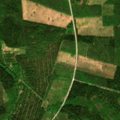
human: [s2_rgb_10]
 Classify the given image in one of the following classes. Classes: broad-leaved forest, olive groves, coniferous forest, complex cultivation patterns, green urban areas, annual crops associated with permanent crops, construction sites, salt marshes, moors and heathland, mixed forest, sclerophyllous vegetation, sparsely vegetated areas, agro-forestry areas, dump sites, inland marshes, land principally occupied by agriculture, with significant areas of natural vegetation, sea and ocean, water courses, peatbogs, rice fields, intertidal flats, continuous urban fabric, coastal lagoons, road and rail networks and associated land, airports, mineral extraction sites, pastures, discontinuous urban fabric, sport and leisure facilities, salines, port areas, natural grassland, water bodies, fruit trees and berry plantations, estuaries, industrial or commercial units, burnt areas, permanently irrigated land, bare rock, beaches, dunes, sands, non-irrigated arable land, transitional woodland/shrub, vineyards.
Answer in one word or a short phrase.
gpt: mixed forest, transitional woodland/shrub